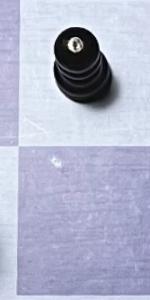
Label: Empty